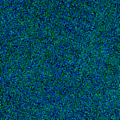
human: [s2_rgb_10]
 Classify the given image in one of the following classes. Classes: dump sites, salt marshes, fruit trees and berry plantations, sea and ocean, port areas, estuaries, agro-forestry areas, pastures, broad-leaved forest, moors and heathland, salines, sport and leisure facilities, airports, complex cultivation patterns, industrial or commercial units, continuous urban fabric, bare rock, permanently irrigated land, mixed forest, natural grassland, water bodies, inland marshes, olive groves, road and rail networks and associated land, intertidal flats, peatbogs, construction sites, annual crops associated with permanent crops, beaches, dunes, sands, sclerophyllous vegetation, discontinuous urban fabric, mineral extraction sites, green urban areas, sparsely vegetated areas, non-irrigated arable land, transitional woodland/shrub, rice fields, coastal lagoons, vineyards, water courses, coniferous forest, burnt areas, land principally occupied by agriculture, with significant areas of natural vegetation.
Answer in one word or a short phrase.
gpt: sea and ocean